Question: As the title says, I would like to create a table view with two sections. The first second just contains one cell with a textbox. The second section should be filled dynamically with the content of an array.
I wrote this code:
'''
- (UITableViewCell *)tableView:(UITableView *)tableView cellForRowAtIndexPath:(NSIndexPath *)indexPath
{
if (indexPath.section == 1)
{
static NSString *simpleTableIdentifier = @"Cell";
UITableViewCell *cell = [tableView dequeueReusableCellWithIdentifier:simpleTableIdentifier];
if (cell == nil)
{
cell = [[UITableViewCell alloc] initWithStyle:UITableViewCellStyleDefault reuseIdentifier:simpleTableIdentifier];
}
Player *player = [self.playerController getPlayerAtPositon:indexPath.row];
cell.textLabel.text = [NSString stringWithFormat:@"%@", player.persistentData.name];
return cell;
}
else
{
// ???
}
}
'''
But what do I have to write into the 'else' codeblock? So that the cell I filld with a textbox will not be overwrite?
I found out, that you can't just add elements dynamically. When you want to add, for example, three players, you also have to set the rows-value to three. Otherwise the app will crash. Is there a way to do this dynamically?

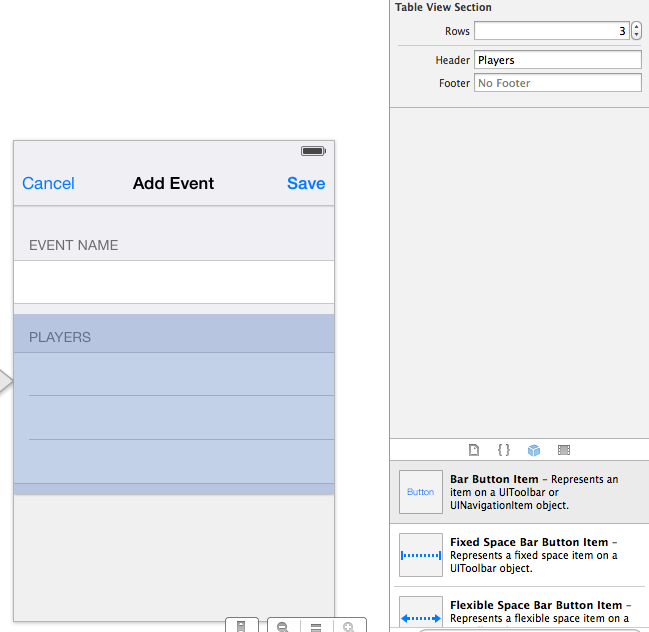
Answer: You have 2 types of cell one that has textfield, and second that has player info. So you should create a different cell identifier for each kind of cell.
'''
static NSString *CellIdentifier1 = @"Cell1";
static NSString *CellIdentifier2 = @"Cell2";
if(indexpath.section == 0) {
// create and return a cell with CellIdentifier1
}
else {
// create and return a cell with CellIdentifier2
}
'''
One more thing while allocationg UITableViewcell don't forget to add autorelease at the end ...
Hope this will help you....